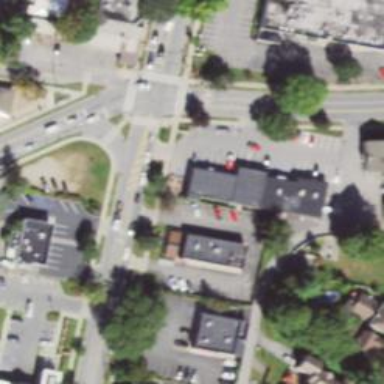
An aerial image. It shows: Convenience shop.